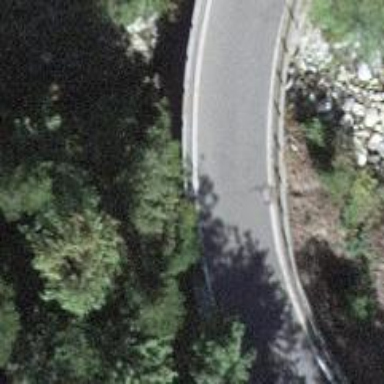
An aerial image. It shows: Tertiary road with bridge.